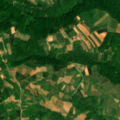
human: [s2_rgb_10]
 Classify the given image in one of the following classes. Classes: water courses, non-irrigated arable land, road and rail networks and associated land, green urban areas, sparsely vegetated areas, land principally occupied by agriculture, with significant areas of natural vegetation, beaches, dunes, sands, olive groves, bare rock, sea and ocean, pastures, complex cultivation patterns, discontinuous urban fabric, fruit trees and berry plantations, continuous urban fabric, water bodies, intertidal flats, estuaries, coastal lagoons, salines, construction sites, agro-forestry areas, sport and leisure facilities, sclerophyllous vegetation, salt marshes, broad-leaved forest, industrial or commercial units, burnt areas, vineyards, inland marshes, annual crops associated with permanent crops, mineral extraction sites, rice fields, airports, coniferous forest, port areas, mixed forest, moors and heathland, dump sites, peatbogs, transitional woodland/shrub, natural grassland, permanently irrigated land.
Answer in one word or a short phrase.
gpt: complex cultivation patterns, land principally occupied by agriculture, with significant areas of natural vegetation, broad-leaved forest